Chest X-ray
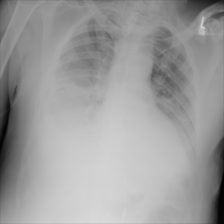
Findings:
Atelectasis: negative
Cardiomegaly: negative
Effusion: positive
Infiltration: positive
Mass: negative
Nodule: negative
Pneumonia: negative
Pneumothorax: negative
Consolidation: negative
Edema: negative
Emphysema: negative
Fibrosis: negative
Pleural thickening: negative
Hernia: negative